Question: I have upgraded to API 21 in for Android but when attempting to create a project and selecting the navigation, the resultant project src file is empty:

I have tried to update/patch the ADT using the instructions here: <URL> but have had no such luck.
How can this be alleviated?
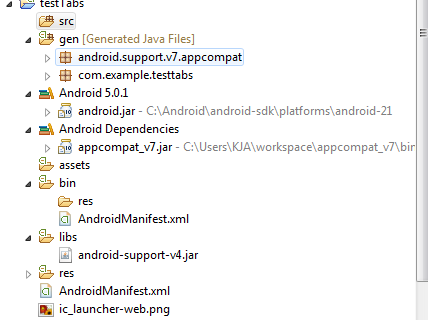
Answer: I had the same problem, and VicJordan helped me here <URL>
After upgrading, the ADT and SDK Tools are no longer compatible and there is no version for ADT that is compatible with SDK 24.0.1, I roolbacked to SDK Tools 23.0.5 and is working again.
Hope that helps.